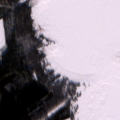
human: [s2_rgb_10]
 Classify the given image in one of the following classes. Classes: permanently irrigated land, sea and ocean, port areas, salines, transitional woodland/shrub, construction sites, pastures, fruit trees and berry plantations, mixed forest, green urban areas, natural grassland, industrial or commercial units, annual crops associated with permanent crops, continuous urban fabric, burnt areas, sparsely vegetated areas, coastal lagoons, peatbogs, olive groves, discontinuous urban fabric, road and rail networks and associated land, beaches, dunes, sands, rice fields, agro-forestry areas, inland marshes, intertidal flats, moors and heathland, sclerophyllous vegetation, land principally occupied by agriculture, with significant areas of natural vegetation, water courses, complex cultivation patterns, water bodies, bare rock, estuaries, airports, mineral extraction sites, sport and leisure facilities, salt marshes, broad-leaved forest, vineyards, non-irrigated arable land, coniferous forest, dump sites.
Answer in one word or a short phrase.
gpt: non-irrigated arable land, broad-leaved forest, mixed forest, sea and ocean